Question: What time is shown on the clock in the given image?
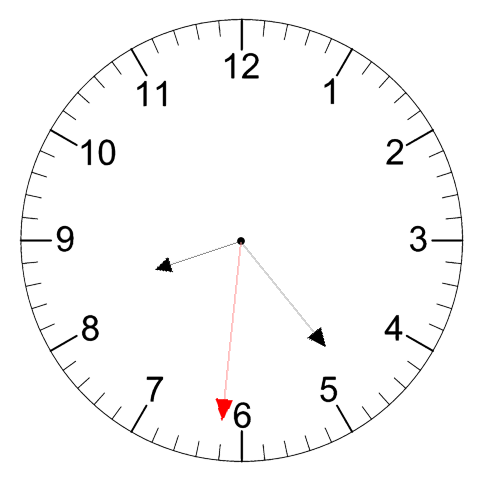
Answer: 08:23:31